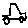
Label: car